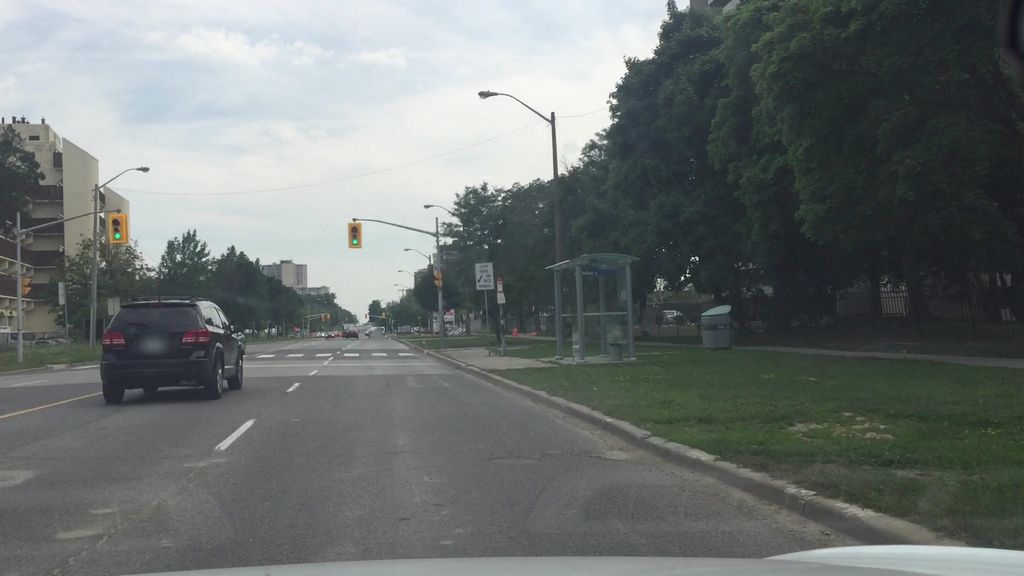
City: toronto